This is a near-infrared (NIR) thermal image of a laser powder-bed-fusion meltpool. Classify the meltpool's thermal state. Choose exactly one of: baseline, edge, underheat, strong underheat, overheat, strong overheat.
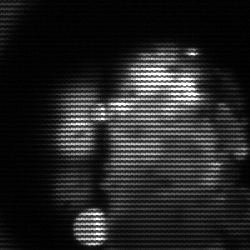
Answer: strong underheat